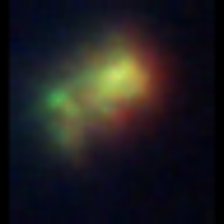
Taxon: Unknown_detritus
Group: Unknown